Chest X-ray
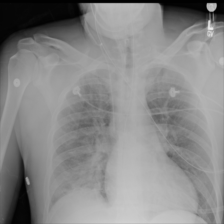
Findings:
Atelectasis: positive
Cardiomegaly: negative
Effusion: negative
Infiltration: positive
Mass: negative
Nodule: negative
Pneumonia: negative
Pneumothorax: negative
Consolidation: negative
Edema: negative
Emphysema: negative
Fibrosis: negative
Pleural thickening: negative
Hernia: negative